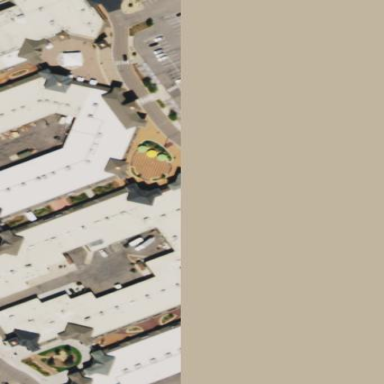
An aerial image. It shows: Retail building.